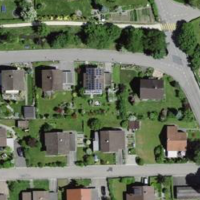
EUNIS habitat code: 54
Species observed at this site:
Primula vulgaris
Corylus avellana
Geranium sanguineum